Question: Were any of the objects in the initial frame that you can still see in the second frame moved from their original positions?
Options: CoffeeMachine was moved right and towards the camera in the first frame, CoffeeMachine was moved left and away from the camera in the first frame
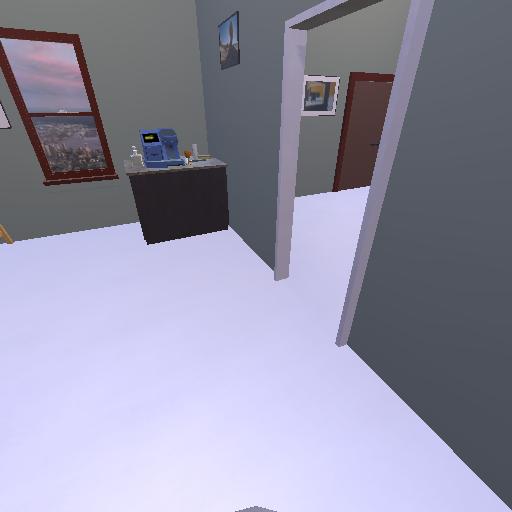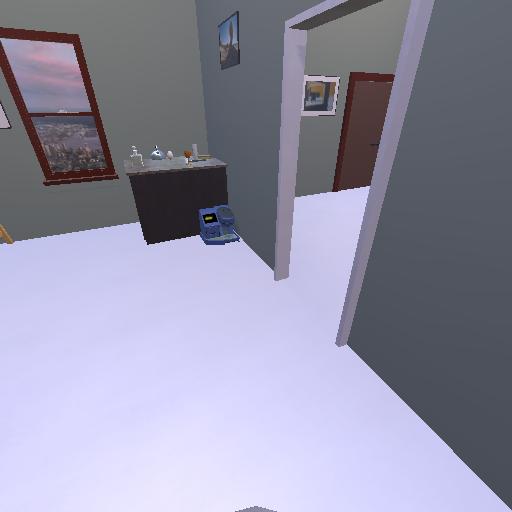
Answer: CoffeeMachine was moved right and towards the camera in the first frame